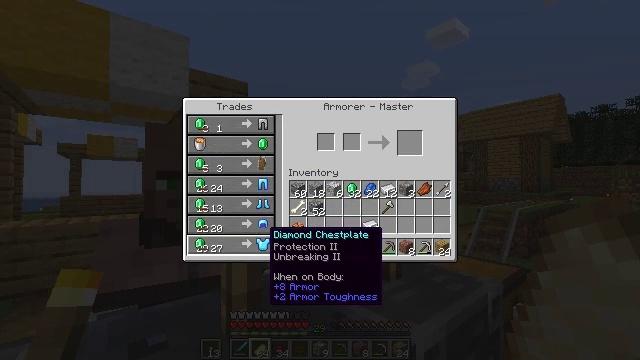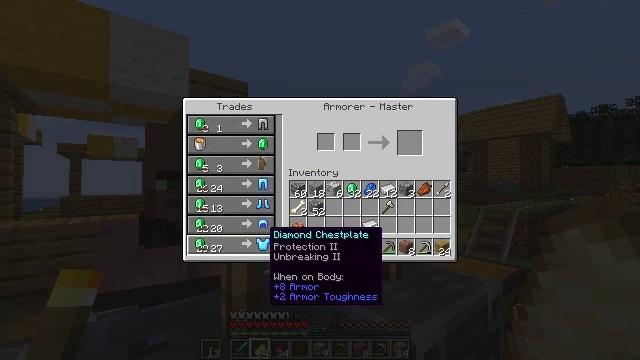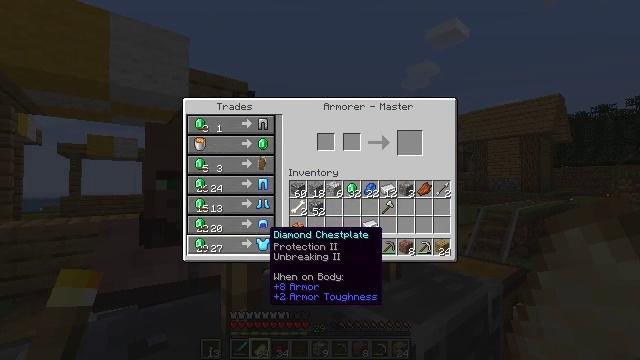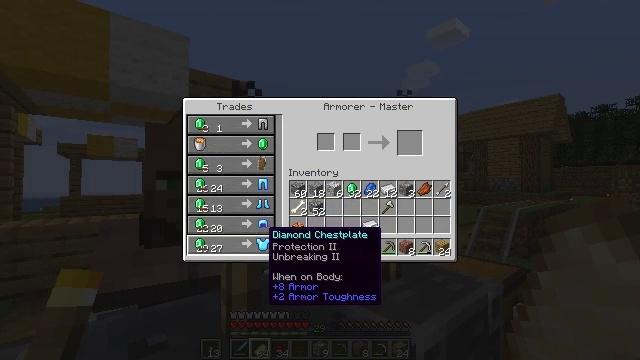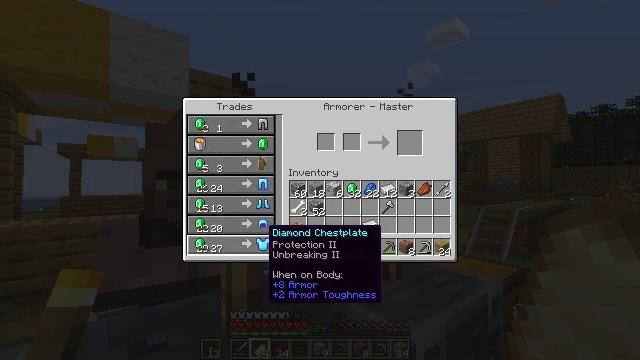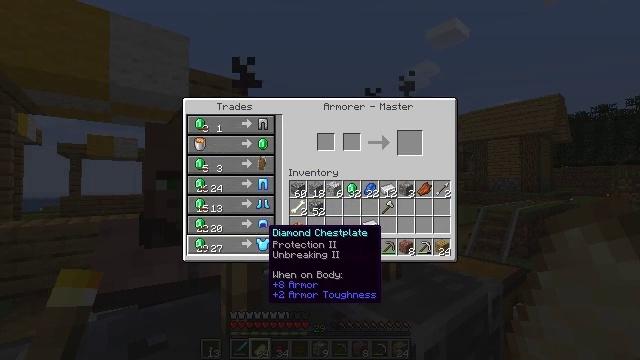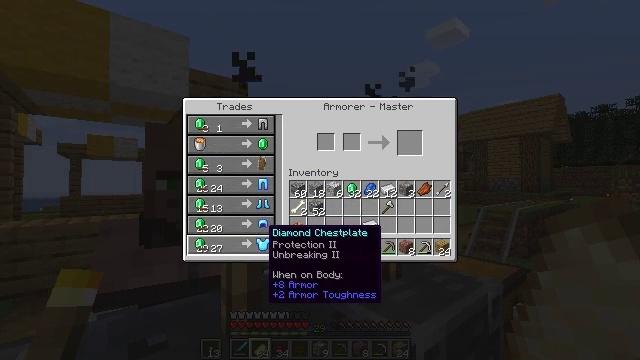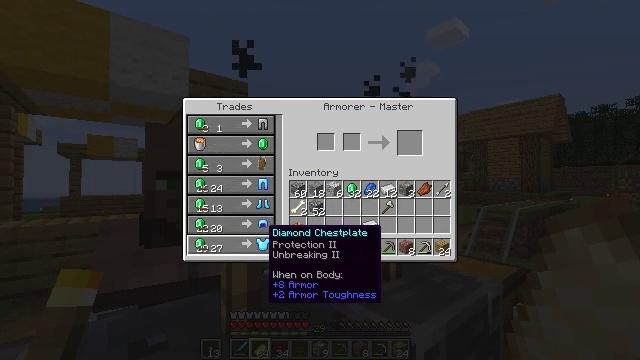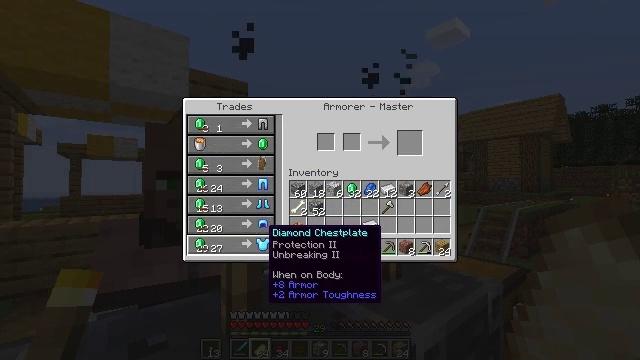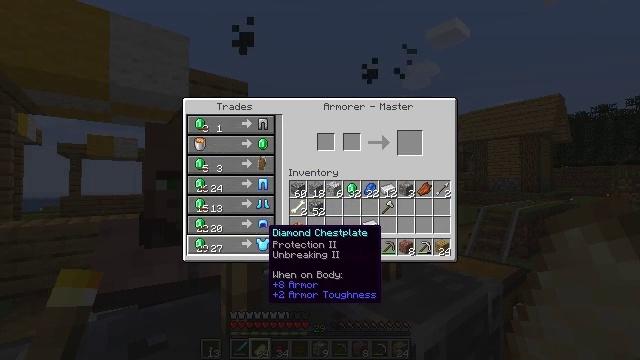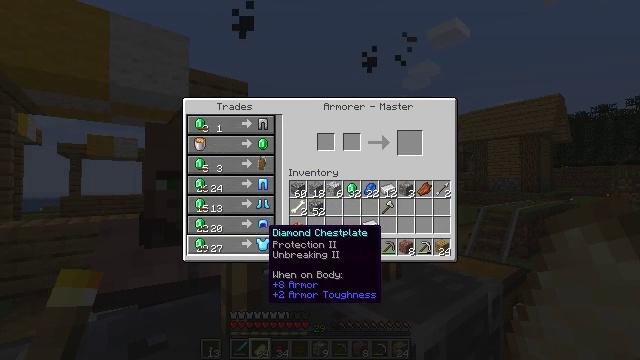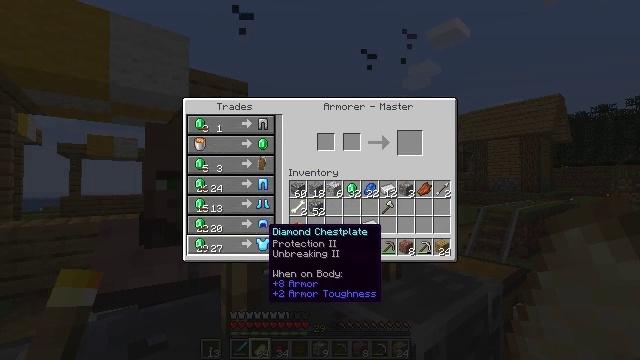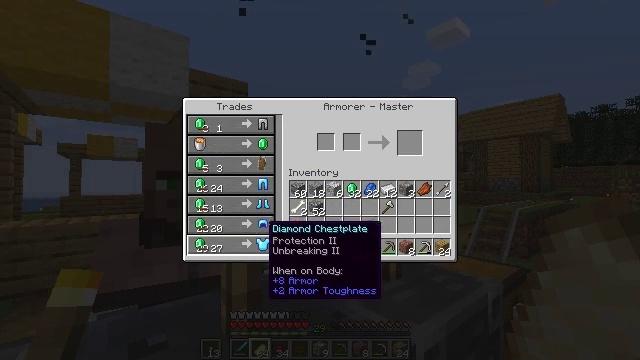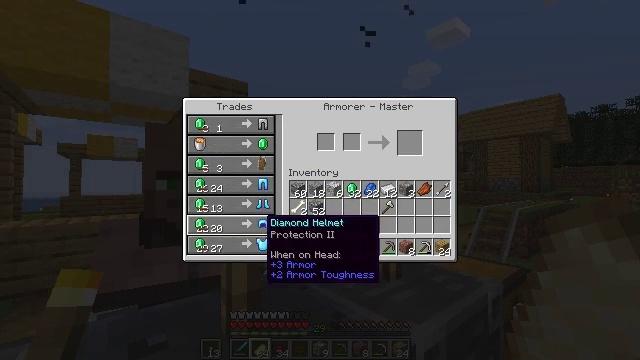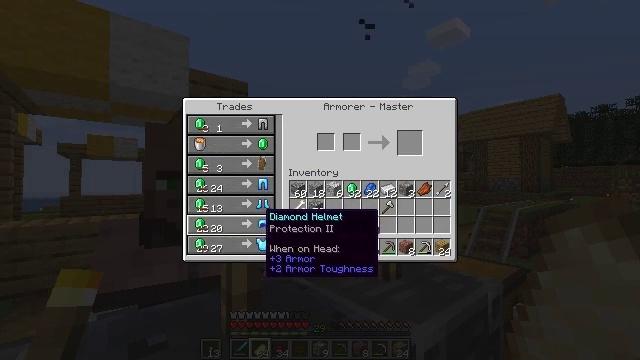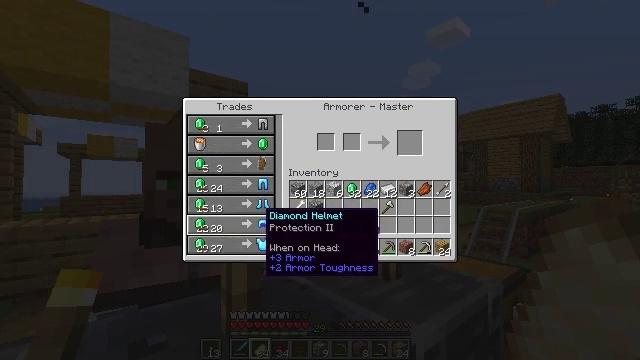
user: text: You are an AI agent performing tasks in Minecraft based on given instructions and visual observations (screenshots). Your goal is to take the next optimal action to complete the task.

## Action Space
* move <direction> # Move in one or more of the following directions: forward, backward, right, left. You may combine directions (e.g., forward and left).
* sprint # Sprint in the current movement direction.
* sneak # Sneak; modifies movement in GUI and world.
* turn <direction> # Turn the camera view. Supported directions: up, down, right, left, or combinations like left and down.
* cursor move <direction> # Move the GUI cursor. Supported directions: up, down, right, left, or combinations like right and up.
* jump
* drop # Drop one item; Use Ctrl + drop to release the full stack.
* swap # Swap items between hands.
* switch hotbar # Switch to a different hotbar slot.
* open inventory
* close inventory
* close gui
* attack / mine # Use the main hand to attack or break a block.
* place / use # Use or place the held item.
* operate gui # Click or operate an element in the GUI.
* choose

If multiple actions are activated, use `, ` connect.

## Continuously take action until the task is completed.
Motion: motion action
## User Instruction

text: Combine diamonds and sticks on a crafting table to create a diamond axe.
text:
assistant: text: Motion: no_op
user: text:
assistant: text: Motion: no_op
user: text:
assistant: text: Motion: no_op
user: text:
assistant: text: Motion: no_op
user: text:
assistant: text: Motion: no_op
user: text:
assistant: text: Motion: no_op
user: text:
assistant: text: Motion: no_op
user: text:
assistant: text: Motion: no_op
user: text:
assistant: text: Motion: no_op
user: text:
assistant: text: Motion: no_op
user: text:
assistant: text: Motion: no_op
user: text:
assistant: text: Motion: no_op
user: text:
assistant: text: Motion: no_op
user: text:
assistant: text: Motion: no_op
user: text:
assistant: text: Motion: no_op
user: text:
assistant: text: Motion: no_op
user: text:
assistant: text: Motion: no_op
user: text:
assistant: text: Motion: no_op
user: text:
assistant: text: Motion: no_op
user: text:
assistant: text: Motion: cursor move up
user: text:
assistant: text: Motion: no_op
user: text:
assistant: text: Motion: no_op
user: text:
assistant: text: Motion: no_op
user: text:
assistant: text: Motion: no_op
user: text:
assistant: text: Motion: no_op
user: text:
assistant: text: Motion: no_op
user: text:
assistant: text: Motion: no_op
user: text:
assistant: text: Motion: no_op
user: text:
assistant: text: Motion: cursor move up
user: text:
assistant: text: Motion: no_op